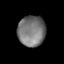
Tissue: skin
Cell type: Others
Senescence score: 0.8318
Nuclear area (px): 824
Mean DAPI intensity: 118.965